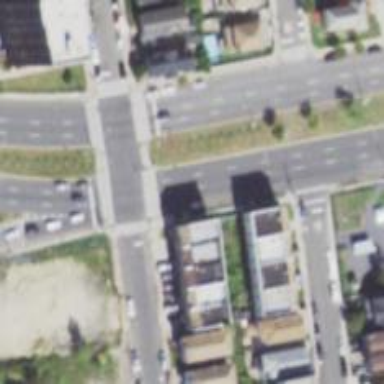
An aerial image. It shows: Traffic island located on footway.